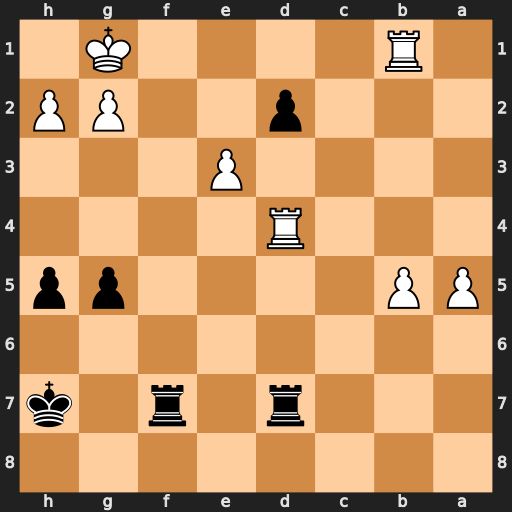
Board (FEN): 8/3r1r1k/8/PP4pp/3R4/4P3/3p2PP/1R4K1
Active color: b
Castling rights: -
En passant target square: -
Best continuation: Rxd4 exd4 Rc7 Rd1 Rc1 Kf2 Rxd1